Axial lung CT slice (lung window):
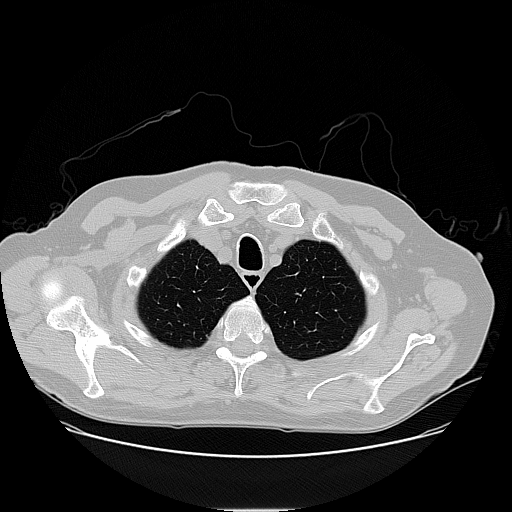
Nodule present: no